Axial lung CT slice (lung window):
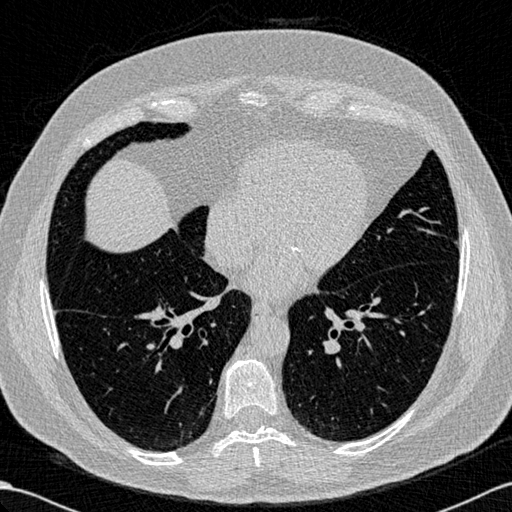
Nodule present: no